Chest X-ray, AP view. Patient: 77 years old, sex M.
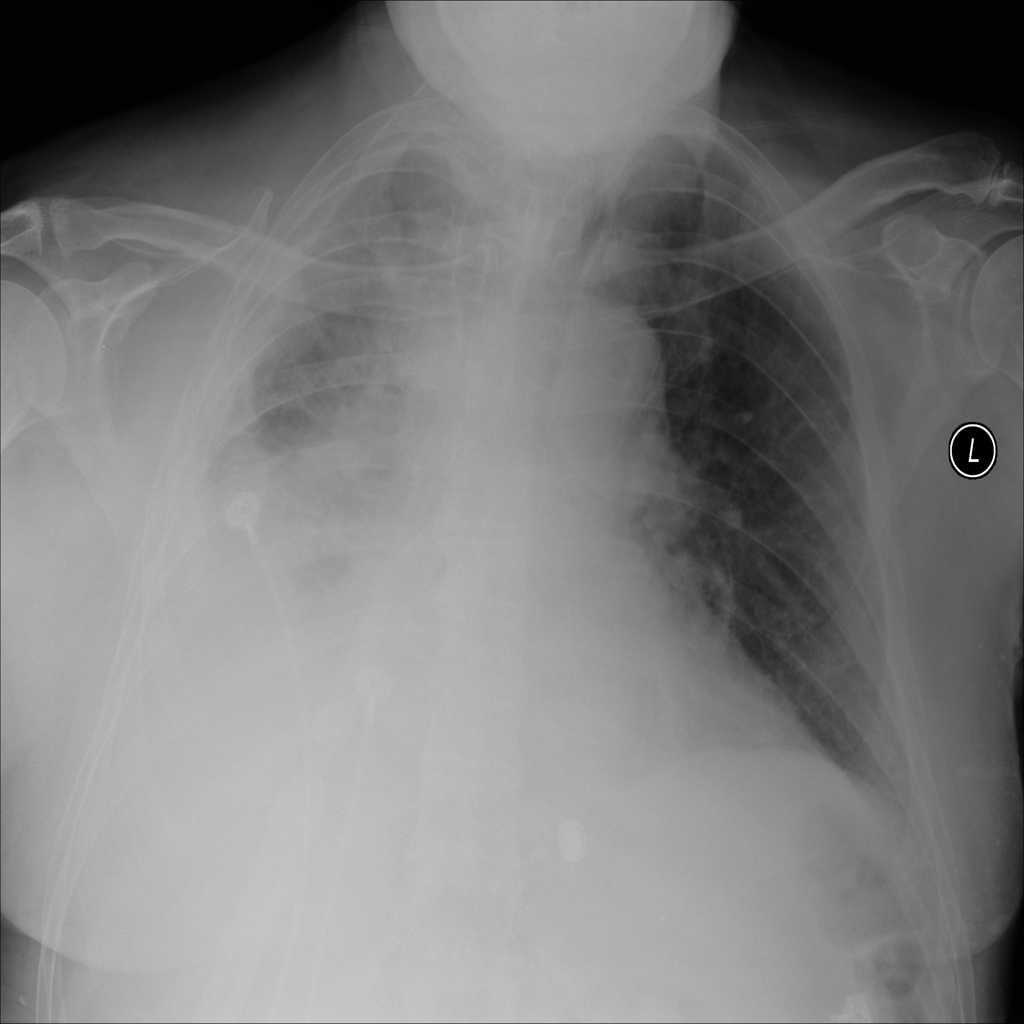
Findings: Effusion, Infiltration